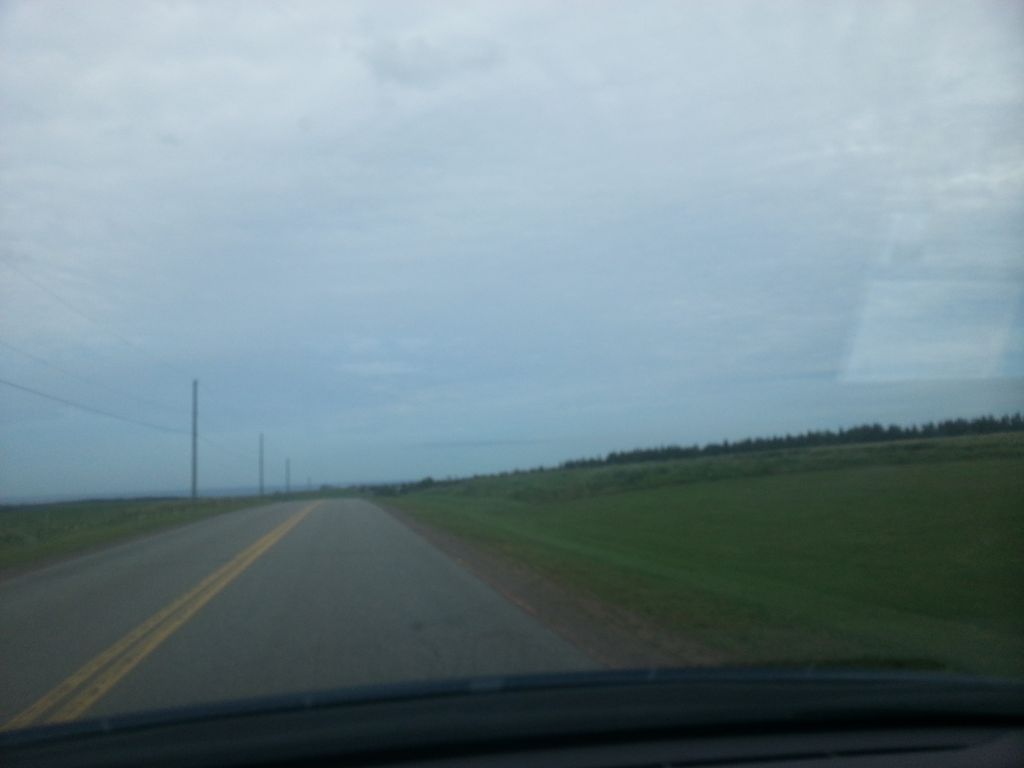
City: charlottetown